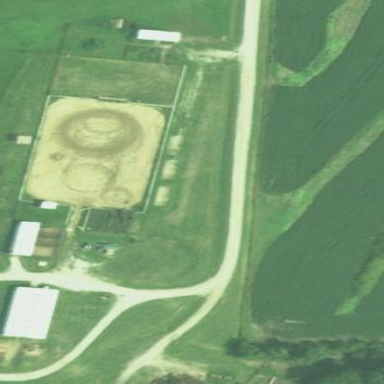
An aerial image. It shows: Pitch designated for equestrian and rodeo sports activities.